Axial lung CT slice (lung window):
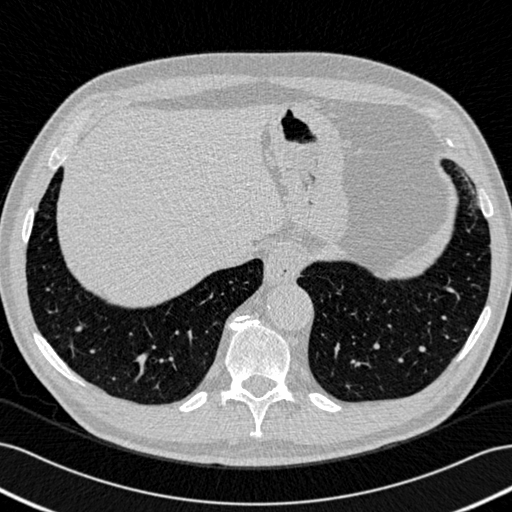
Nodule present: no